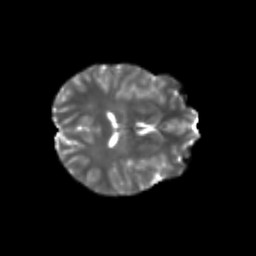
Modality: T2w
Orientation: axial
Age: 24
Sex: female
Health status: healthy
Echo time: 0.074 s